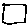
Label: square